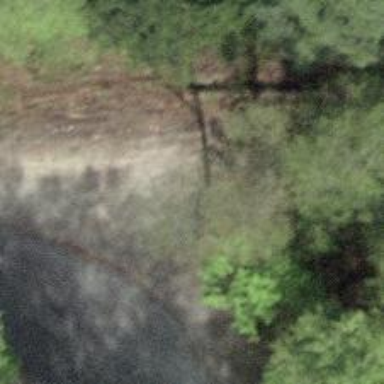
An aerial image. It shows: Track with fine gravel surface of grade2.